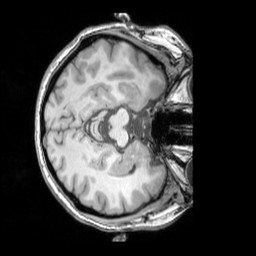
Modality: T1w
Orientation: axial
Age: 40
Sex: female
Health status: ill
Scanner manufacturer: siemens
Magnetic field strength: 3 T
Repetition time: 1.75 s
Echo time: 0.00418 s